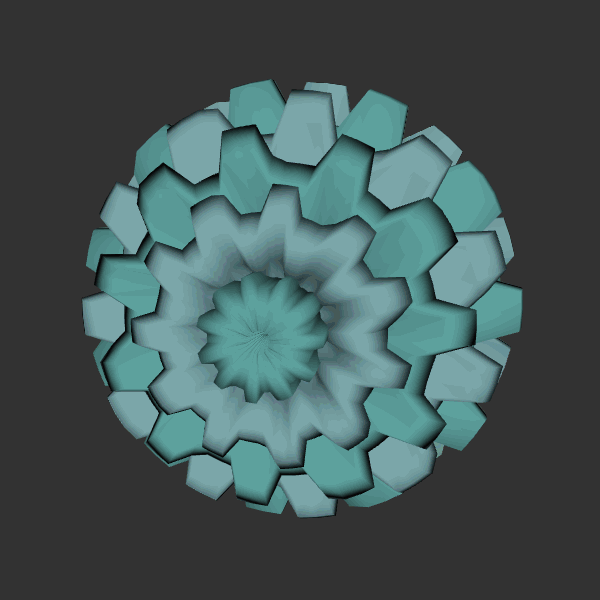
Background: dark